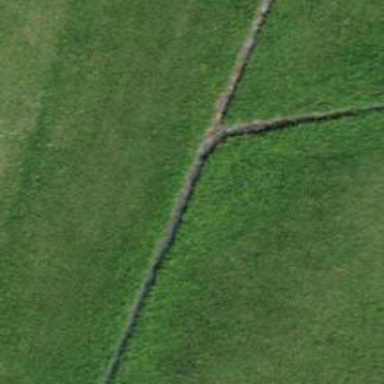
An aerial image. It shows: Ditch in the surroundings.